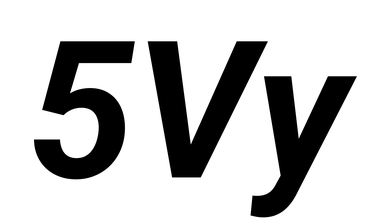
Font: Roboto-Italic_Bold_Italic